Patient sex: M
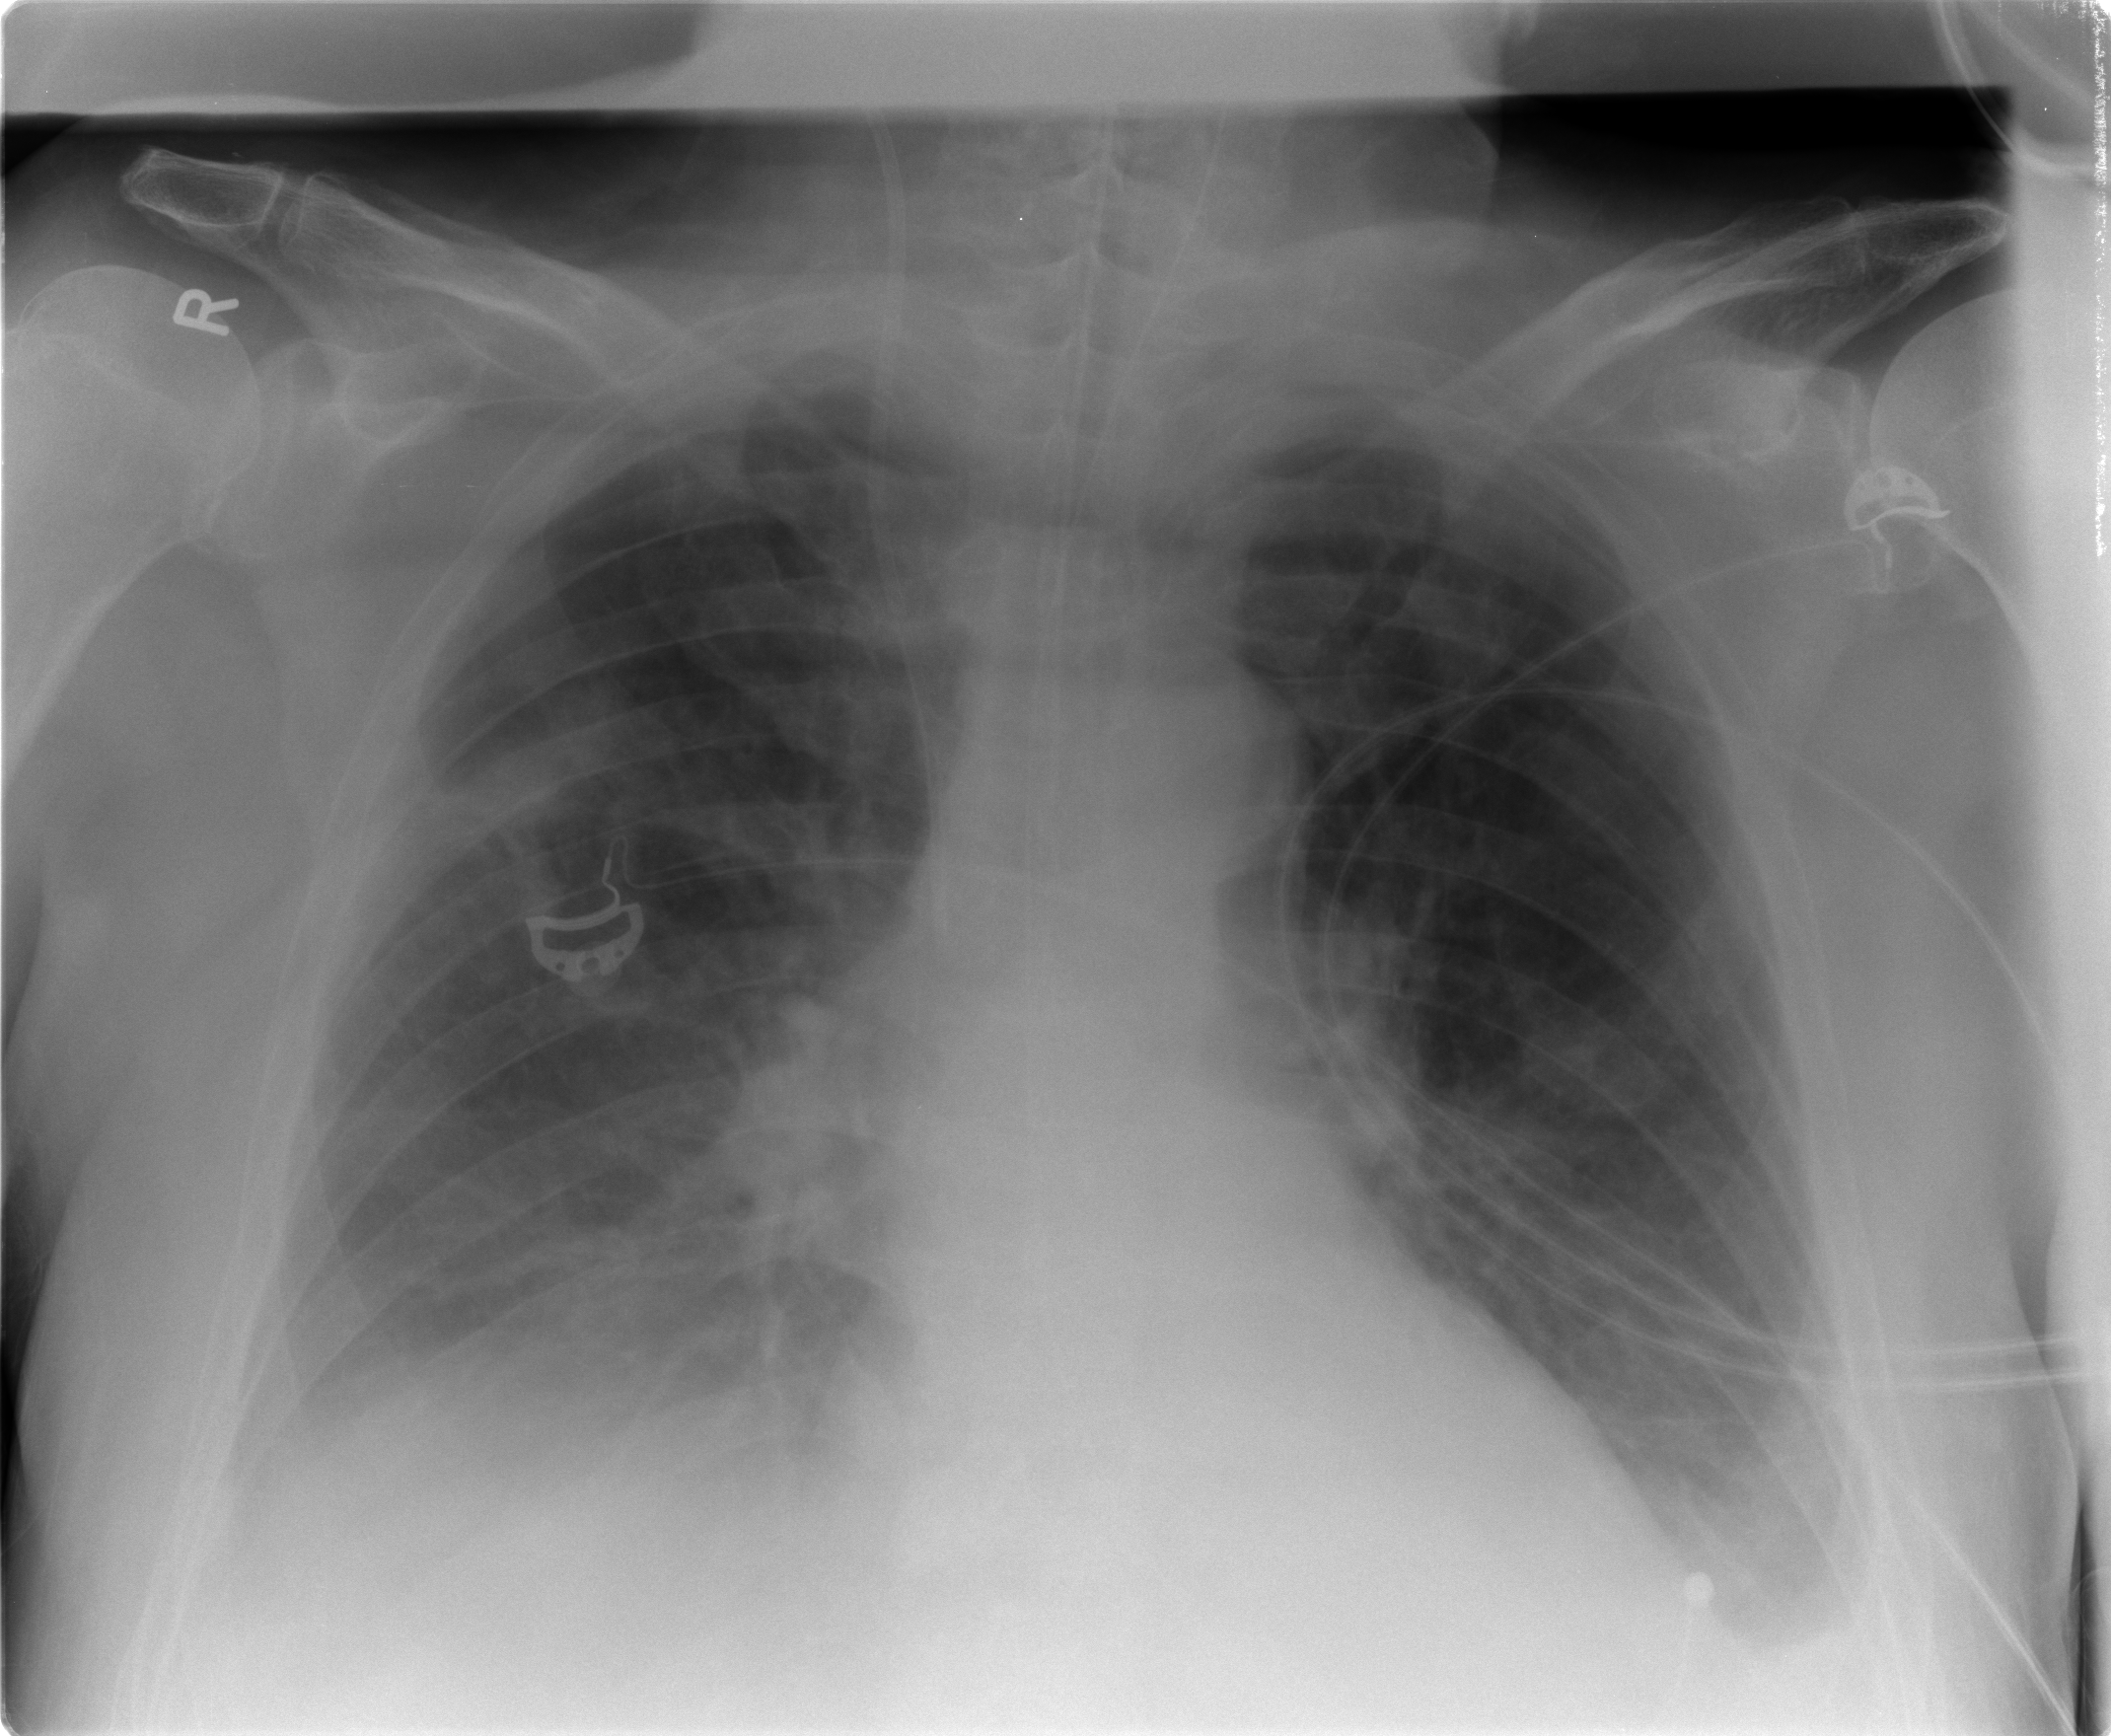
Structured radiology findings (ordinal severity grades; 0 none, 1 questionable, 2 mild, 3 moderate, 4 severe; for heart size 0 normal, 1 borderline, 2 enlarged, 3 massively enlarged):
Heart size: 2
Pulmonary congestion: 2
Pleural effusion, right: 3
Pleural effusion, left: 2
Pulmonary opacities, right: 2
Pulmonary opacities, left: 0
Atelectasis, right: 2
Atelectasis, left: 2